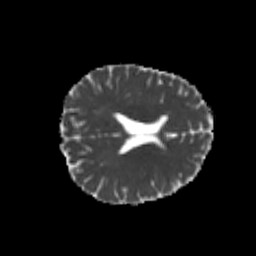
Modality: MD
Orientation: axial
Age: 22
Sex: female
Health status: healthy
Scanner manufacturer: philips
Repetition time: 7.395 s
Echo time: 0.08599 s